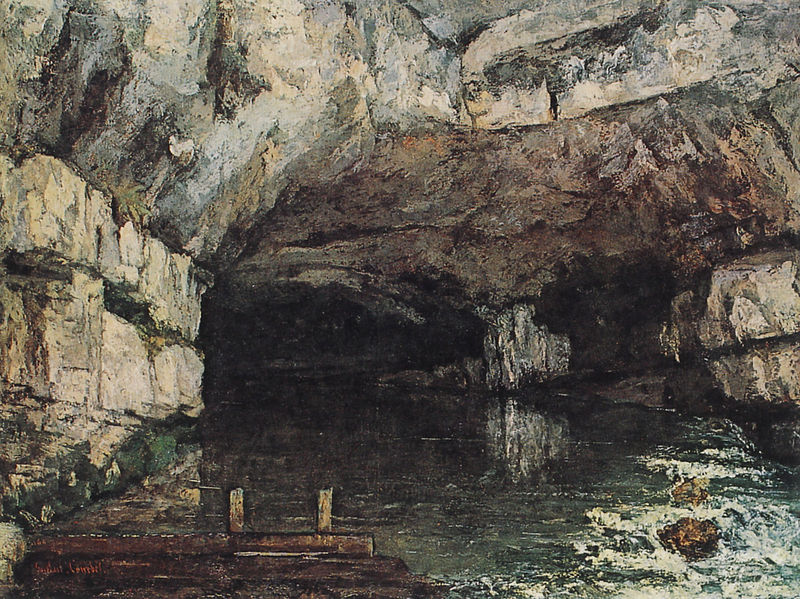
Titel: Die Grotte der Loue
Künstler: Gustave Courbet
Institution: Hamburg, Kunsthalle
Schlagwörter: blau, dunkel, felsen, gemälde, meer, wasser, weiß, fluss, grün, landschaft, braun, grau, holz, schwarz, ölbild, gras, rot, malerei, stein, steine, öl, höhle, boot, gischt, steg, pfosten, eingang, gewölbe, moos, spritzen, grotte, gau